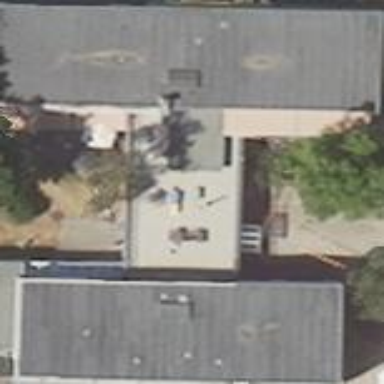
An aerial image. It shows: Flat-roofed kindergarten building.